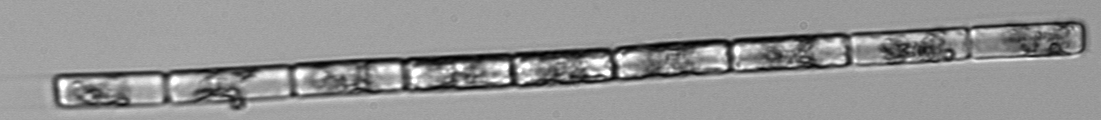
Label: Guinardia_delicatula